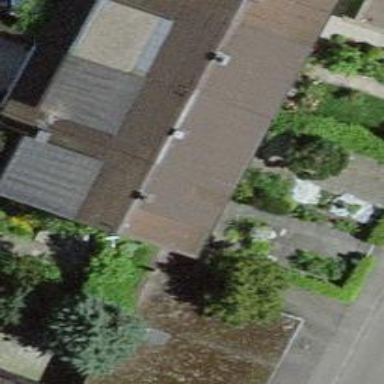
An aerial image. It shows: Terrace building.